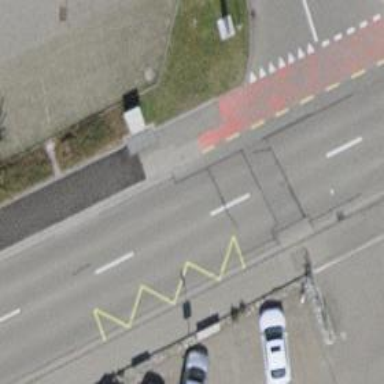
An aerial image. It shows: Public transport stop position.